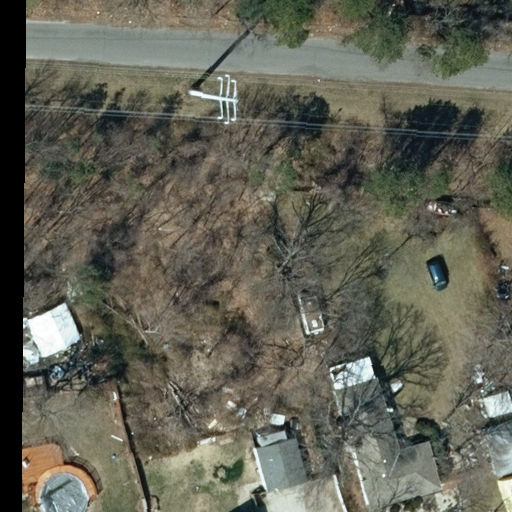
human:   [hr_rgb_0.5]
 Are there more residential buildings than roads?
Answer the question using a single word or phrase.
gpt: yes

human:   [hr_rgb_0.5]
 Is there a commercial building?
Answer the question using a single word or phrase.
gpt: no

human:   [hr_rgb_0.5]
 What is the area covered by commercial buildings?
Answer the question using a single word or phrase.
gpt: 0m2

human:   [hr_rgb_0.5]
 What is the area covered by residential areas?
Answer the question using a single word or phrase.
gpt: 10619m2

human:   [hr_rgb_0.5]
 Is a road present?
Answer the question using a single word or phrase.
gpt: yes

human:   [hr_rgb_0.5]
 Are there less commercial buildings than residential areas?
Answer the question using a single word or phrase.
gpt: yes

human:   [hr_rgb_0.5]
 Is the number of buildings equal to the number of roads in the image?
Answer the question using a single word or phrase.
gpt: no

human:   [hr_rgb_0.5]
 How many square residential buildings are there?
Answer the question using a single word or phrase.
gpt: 0

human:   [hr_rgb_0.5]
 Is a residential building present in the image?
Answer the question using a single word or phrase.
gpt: yes

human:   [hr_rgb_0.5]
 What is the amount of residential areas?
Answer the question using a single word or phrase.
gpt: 1

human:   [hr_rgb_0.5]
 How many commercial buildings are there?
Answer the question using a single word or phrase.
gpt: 0

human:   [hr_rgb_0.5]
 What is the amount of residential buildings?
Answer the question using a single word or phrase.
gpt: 2

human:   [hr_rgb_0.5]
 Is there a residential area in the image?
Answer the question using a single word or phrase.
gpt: yes

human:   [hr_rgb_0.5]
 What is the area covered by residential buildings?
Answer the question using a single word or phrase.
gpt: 564m2

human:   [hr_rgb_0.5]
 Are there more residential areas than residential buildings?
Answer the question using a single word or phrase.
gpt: no

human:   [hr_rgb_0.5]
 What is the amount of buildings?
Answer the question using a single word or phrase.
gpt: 7

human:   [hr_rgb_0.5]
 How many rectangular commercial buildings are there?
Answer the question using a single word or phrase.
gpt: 0

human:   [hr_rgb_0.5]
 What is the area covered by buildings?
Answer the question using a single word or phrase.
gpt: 825m2

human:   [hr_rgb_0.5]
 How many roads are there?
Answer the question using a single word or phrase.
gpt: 1

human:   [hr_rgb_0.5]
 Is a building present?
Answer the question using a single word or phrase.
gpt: yes

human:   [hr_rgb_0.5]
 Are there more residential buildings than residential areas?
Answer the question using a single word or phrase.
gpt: yes

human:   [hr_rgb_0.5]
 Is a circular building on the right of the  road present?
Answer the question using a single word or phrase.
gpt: no

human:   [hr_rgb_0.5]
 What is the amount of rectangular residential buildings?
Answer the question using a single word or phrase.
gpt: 0

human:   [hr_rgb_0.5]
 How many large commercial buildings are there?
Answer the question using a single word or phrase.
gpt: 0

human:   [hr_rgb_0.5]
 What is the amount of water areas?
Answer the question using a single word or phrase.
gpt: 0

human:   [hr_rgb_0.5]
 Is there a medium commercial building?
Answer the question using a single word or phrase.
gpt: no

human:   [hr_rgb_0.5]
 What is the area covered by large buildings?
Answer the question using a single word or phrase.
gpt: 0m2

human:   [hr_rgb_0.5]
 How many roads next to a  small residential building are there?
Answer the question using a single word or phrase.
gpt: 0

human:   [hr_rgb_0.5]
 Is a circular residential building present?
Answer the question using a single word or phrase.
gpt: no

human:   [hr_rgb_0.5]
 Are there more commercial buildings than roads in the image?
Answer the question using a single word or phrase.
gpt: no

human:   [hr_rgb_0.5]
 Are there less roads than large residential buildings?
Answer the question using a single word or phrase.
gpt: no

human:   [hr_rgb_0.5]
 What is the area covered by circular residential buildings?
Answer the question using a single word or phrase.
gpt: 0m2

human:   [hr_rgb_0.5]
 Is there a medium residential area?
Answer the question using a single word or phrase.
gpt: no

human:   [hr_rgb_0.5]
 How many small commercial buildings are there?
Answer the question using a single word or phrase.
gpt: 0

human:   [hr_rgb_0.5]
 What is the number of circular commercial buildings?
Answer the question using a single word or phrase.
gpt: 0

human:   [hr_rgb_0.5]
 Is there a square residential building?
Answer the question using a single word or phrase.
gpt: no

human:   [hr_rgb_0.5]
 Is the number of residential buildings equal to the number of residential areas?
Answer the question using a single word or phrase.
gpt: no

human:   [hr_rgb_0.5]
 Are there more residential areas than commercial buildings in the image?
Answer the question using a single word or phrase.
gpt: yes

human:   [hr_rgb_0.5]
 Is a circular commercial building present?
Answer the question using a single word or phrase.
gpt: no

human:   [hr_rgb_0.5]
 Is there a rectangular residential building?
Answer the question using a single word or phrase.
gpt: no

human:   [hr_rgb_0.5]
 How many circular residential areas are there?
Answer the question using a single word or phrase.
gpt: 0

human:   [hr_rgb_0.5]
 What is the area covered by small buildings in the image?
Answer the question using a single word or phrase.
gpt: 261m2

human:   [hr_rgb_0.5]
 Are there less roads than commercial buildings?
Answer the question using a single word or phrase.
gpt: no

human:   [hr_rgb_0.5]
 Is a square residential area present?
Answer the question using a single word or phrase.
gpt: no

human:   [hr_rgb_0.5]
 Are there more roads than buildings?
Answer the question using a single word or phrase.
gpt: no

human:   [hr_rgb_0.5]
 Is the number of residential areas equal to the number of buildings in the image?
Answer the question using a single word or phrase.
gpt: no

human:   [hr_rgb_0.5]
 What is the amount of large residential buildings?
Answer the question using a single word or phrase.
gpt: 0

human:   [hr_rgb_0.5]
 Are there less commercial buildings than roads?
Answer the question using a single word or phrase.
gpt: yes

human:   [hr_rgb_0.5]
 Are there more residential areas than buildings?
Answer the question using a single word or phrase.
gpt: no

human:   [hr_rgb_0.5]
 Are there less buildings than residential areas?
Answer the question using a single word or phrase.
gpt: no

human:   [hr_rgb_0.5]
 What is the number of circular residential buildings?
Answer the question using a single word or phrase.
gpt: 0

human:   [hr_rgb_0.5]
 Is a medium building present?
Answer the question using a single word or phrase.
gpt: yes

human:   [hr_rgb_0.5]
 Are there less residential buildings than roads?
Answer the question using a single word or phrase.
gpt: no

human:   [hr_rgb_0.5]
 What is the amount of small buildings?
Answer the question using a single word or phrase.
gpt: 5

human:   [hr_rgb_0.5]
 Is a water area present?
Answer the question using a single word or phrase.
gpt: no

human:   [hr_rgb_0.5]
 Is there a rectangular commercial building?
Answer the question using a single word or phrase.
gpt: no

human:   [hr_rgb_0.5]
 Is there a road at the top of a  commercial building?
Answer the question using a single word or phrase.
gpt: no

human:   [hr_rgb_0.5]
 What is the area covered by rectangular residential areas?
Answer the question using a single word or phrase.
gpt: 10619m2

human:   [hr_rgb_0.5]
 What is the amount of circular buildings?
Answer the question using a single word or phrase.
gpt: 0

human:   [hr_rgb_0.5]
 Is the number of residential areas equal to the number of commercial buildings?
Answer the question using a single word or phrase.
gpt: no

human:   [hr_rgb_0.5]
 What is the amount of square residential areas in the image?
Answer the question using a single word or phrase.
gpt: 0

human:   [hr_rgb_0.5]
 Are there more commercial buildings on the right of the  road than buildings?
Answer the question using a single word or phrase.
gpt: no

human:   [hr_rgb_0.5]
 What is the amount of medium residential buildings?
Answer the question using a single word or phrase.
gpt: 2

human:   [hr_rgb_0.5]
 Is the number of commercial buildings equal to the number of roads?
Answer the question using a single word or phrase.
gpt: no